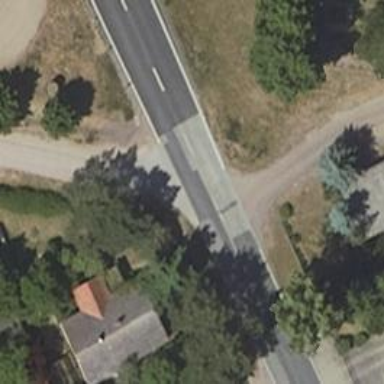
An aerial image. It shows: Asphalt road classified as primary highway.